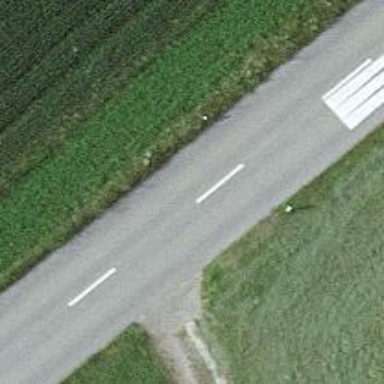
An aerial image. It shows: Tertiary road with asphalt surface.